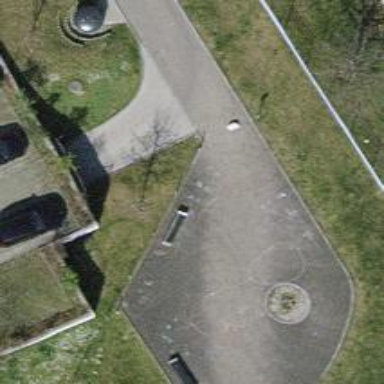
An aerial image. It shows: Bench for seating.